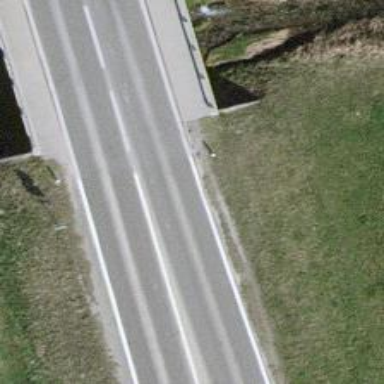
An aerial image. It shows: Secondary road with asphalt surface.